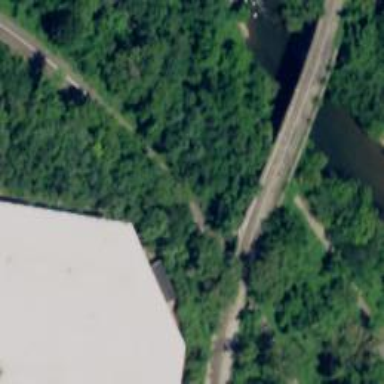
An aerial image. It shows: Viaduct railway bridge.